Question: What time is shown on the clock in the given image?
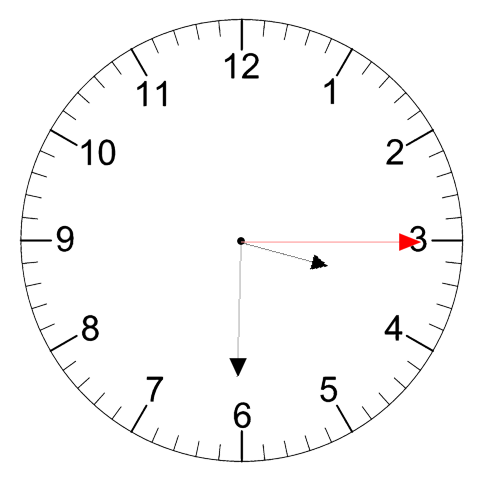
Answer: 03:30:15